Interaction volume radius: 10 \u00c5
Interaction volume height: 45 \u00c5
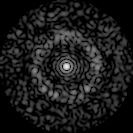
Disorder parameter: 0.8475